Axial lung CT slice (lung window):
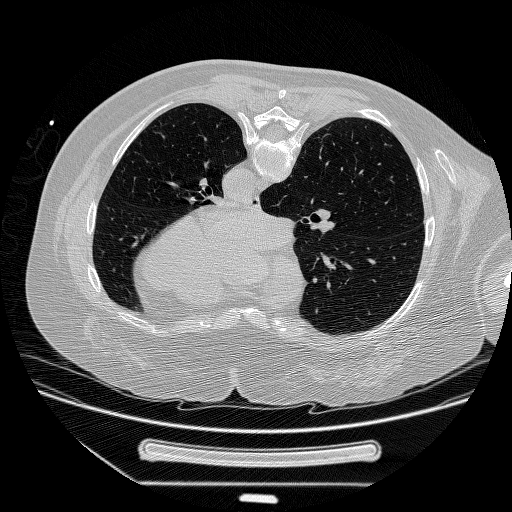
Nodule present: no